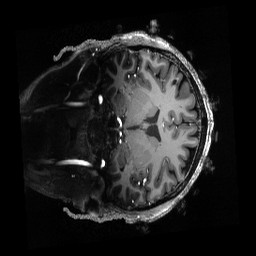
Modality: T1w
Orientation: coronal
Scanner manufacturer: siemens
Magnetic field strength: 7 T
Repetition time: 3.82 s
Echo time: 0.00172 s